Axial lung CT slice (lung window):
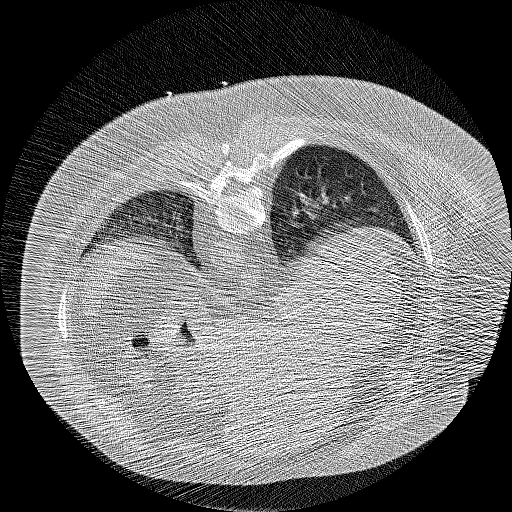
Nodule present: no